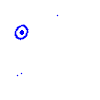
Particle: electron